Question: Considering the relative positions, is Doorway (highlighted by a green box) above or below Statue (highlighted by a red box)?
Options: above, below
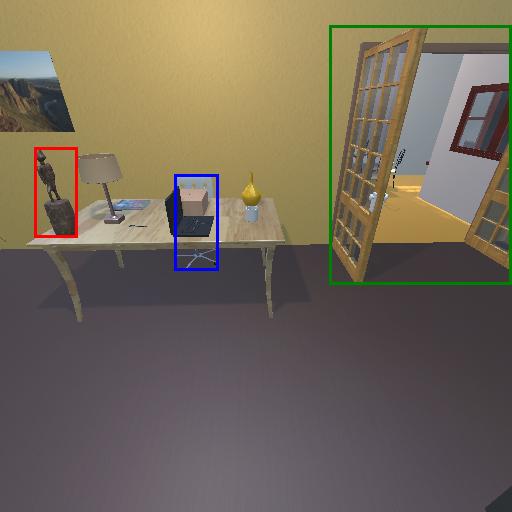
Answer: above